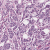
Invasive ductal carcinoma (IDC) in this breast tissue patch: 1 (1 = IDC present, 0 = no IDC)